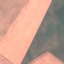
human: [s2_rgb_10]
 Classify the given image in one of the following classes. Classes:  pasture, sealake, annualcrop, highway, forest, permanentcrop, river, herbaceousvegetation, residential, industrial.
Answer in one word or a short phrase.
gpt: AnnualCrop